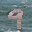
Label: 9